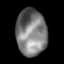
Tissue: lung
Cell type: Epithelial cells
Senescence score: 0.2097
Nuclear area (px): 1390
Mean DAPI intensity: 124.281